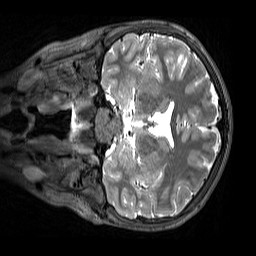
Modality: T2w
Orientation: coronal
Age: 11
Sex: male
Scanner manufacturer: siemens
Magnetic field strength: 3 T
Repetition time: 3.2 s
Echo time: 0.408 s